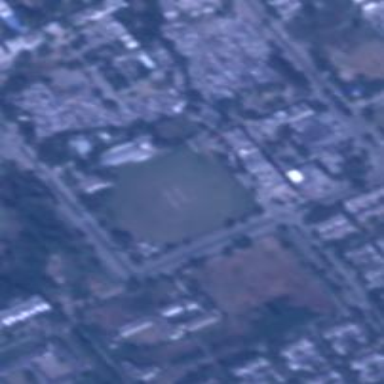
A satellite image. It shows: Cricket pitch used for leisure land.